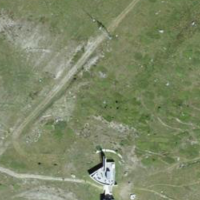
EUNIS habitat code: 26
Species observed at this site:
Arcyptera fusca
Deilephila porcellus